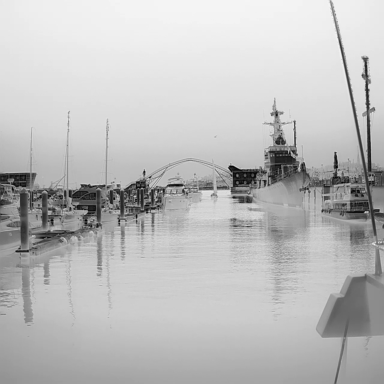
There is a container_ship in the infrared image.